Question: Okay, I got this Tabcontrol containing a ListBox. Now my problem it that I would like to bind '<TextBox x:Name="DetailTextBox" Text="{Binding Detail}"/>' to the selectedItem in the listbox and show the 'Detail' property value.
Note that the TextBox is not part of the TabControl, but is in another Column.
I can't quite figure out, how to handle binding, when there a multiple ListBox'es, one in each TabControl Item.
My classes
'''
public class TabViewModel
{
public string Name { get; set; }
public ObservableCollection<TabItemViewModel> Collection { get; set; }
}
public class TabItemViewModel
{
public string Title { get; set; }
public string Detail { get; set; }
}
'''
public MainWindow()
'''
var tabViewModels = new ObservableCollection<TabViewModel>();
tabViewModels.Add(new TabViewModel{Name = "Tab 1", Collection = new ObservableCollection<TabItemViewModel>{new TabItemViewModel{Detail = "Detail 1.1", Title = "Title 1.1"}, new TabItemViewModel{Detail = "Detail 2.2", Title = "Title 2.2"}}});
tabViewModels.Add(new TabViewModel { Name = "Tab 2", Collection = new ObservableCollection<TabItemViewModel> { new TabItemViewModel { Detail = "Detail 2.1", Title = "Title 2.1" }, new TabItemViewModel { Detail = "Detail 2.2", Title = "Title 2.2" } } });
tabViewModels.Add(new TabViewModel { Name = "Tab 3", Collection = new ObservableCollection<TabItemViewModel> { new TabItemViewModel { Detail = "Detail 3.1", Title = "Title 3.1" }, new TabItemViewModel { Detail = "Detail 3.2", Title = "Title 3.2" } } });
DataContext = tabViewModels;
'''
MainWindow.xaml.
'''
<Grid>
<Grid.ColumnDefinitions>
<ColumnDefinition Width="50*"/>
<ColumnDefinition Width="50*"/>
</Grid.ColumnDefinitions>
<TabControl ItemsSource="{Binding}" Grid.Column="0" SelectedIndex="0">
<TabControl.ItemContainerStyle>
<Style TargetType="{x:Type TabItem}">
<Setter Property="Header">
<Setter.Value>
<Binding Path="Name"/>
</Setter.Value>
</Setter>
</Style>
</TabControl.ItemContainerStyle>
<TabControl.ContentTemplate>
<DataTemplate>
<ListBox ItemsSource="{Binding Collection}">
<ListBox.ItemTemplate>
<DataTemplate>
<Label Content="{Binding Title}" />
</DataTemplate>
</ListBox.ItemTemplate>
</ListBox>
</DataTemplate>
</TabControl.ContentTemplate>
</TabControl>
<StackPanel Grid.Column="1">
<TextBox x:Name="DetailTextBox" Text="{Binding Detail}"/>
</StackPanel>
</Grid>
'''

Found a way to make it work, but I'm still looking for a pure Xaml solution.
Added a SelectionChange event
'''
<ListBox ItemsSource="{Binding Collection}" SelectionChanged="ListBox_SelectionChanged">
private void ListBox_SelectionChanged(object sender, SelectionChangedEventArgs e)
{
if (e.AddedItems.Count > 0)
DetailTextBox.DataContext = (TabItemViewModel) e.AddedItems[0];
}
'''
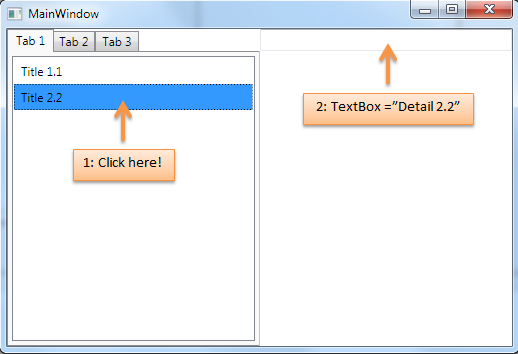
Answer: How about this, I was surprised myself :-)
Make these changes to your Xaml.
'''
<TabControl ItemsSource="{Binding}"
Grid.Column="0" SelectedIndex="0"
IsSynchronizedWithCurrentItem="True">
<ListBox ItemsSource="{Binding Collection}"
IsSynchronizedWithCurrentItem="True">
<TextBox x:Name="DetailTextBox"
Text="{Binding /Collection/Detail}"/>
'''
The '/' binds to the currently selected item of a control's CollectionView.
So the binding above is drilling down through
- - - -
In order for this to work we need to specify 'IsSynchronizedWithCurrentItem="True"' to ensure the SelectedItem remains synchronized with the current item of each collection.